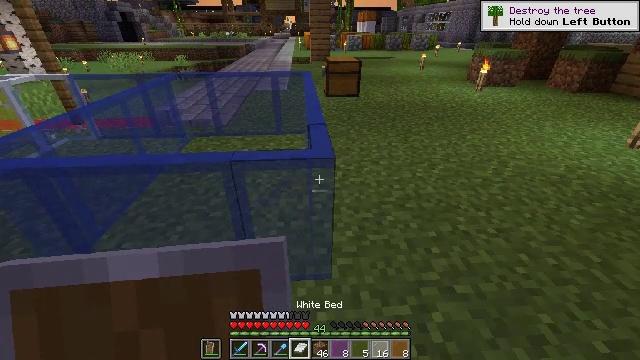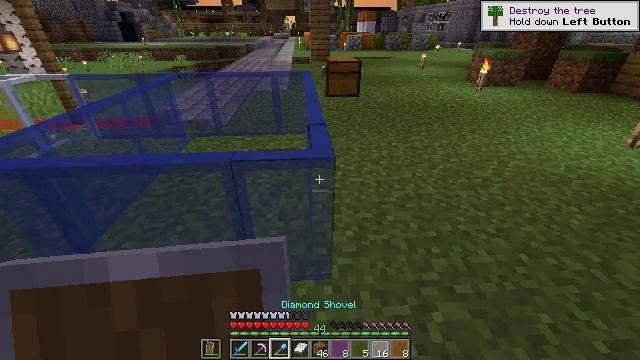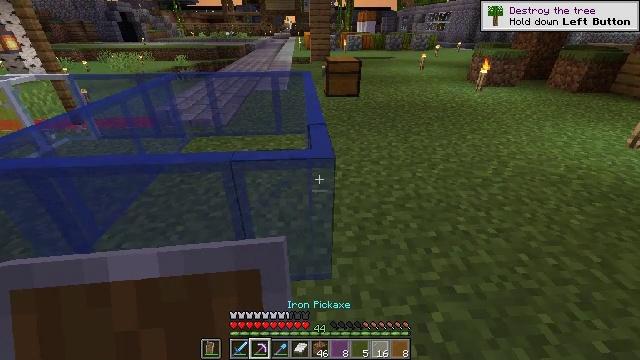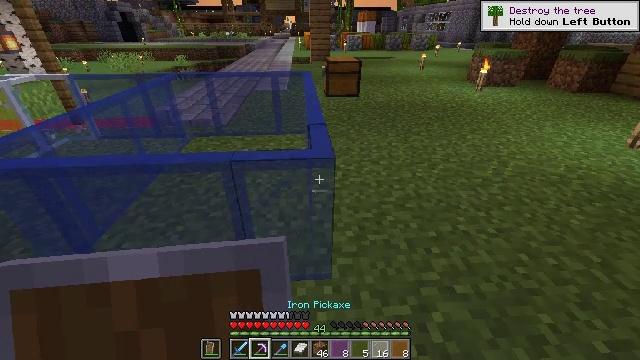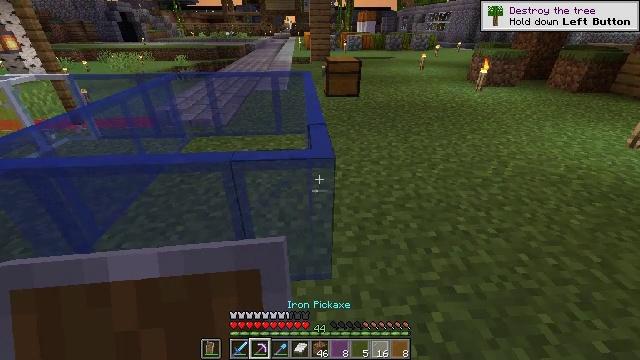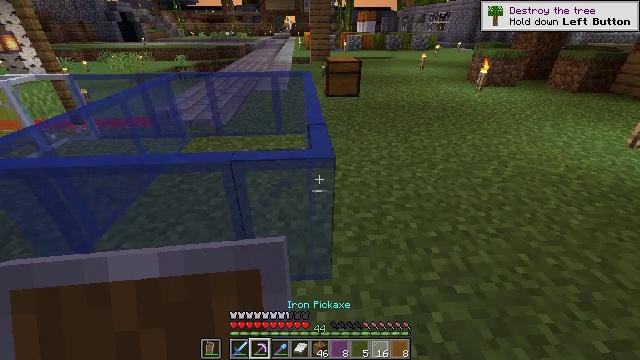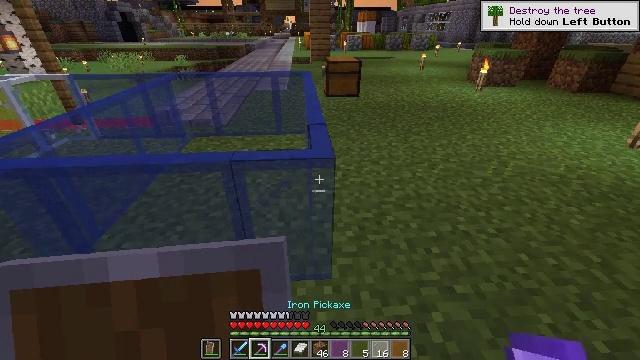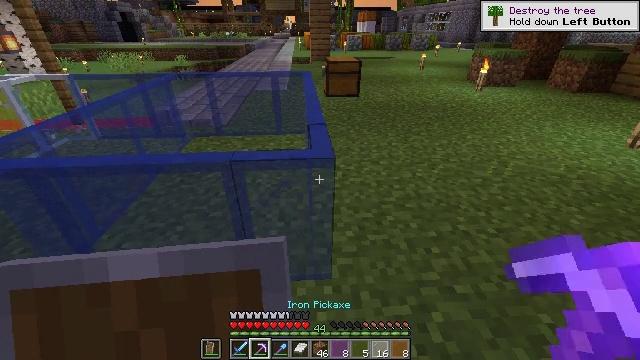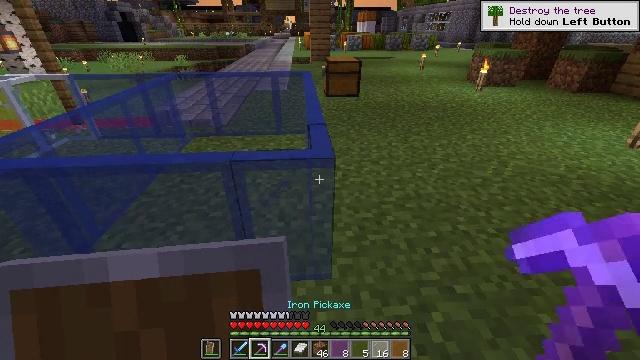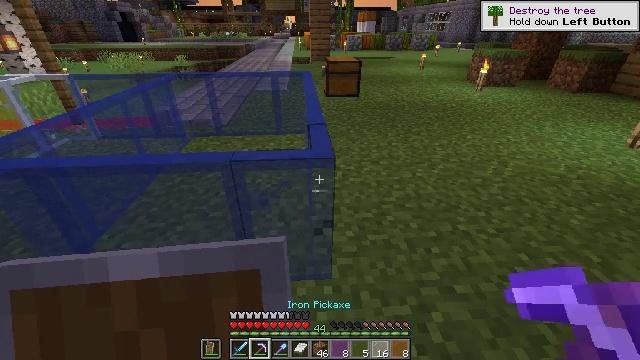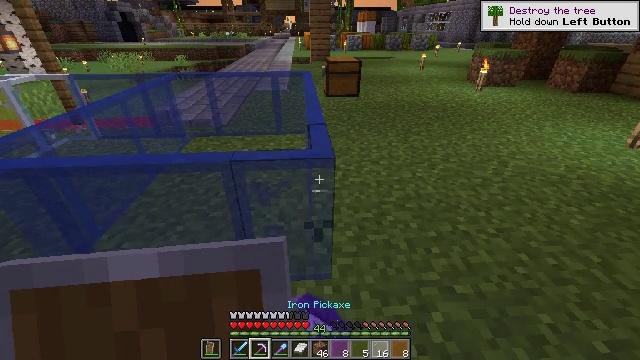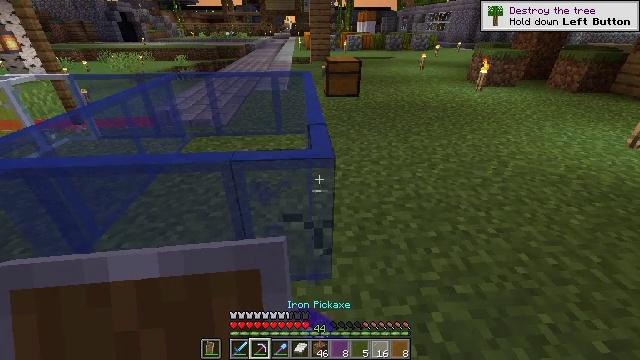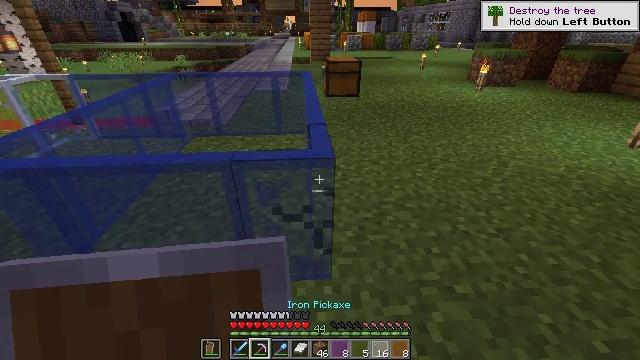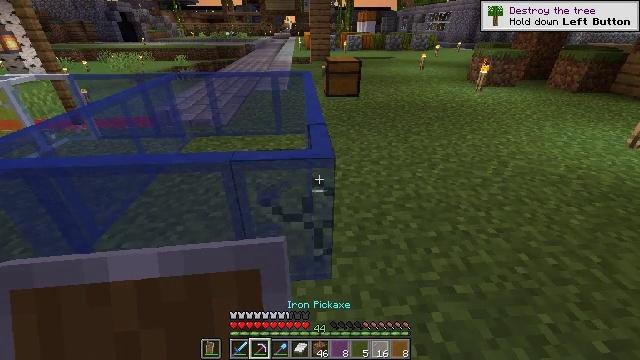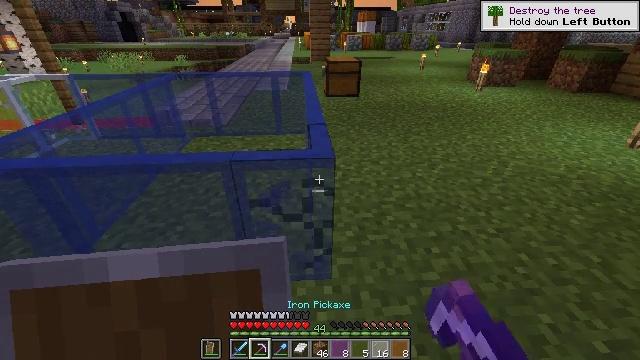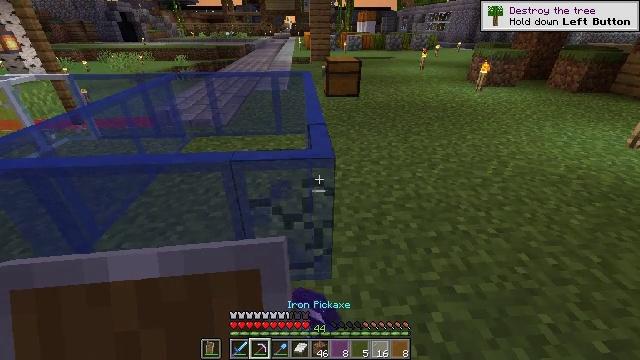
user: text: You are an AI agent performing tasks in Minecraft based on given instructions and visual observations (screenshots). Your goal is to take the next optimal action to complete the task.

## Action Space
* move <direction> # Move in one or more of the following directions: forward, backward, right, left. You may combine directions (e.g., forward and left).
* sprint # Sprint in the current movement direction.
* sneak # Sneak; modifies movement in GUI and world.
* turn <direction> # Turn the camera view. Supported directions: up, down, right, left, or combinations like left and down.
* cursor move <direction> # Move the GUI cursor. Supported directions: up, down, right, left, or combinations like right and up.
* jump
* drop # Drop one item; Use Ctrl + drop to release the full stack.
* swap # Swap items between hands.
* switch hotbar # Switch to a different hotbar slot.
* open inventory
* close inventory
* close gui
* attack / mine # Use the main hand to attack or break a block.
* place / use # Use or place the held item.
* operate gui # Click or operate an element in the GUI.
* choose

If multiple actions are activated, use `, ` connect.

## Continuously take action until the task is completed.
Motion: motion action
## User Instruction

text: Use a tool to collect the blue stained glass pane.
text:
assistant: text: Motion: no_op
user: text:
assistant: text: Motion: no_op
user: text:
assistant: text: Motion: no_op
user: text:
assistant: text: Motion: no_op
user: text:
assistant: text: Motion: no_op
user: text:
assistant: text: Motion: no_op
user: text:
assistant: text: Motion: no_op
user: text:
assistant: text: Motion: no_op
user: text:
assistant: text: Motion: attack / mine
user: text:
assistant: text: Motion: attack / mine
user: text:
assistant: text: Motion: attack / mine
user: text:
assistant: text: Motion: attack / mine
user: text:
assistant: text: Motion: attack / mine
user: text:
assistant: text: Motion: attack / mine
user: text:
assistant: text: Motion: attack / mine
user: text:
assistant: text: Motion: attack / mine
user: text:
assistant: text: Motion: move forward, attack / mine
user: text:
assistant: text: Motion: move forward, attack / mine
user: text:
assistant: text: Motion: move forward, attack / mine
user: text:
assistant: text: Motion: move forward, turn up, attack / mine
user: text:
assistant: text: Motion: move forward, attack / mine
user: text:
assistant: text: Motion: attack / mine
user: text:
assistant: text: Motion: attack / mine
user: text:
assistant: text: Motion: turn left and up, attack / mine
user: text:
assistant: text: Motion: attack / mine
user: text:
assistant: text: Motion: attack / mine
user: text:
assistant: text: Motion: attack / mine
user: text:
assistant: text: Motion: attack / mine
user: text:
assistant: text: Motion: attack / mine
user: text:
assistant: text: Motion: attack / mine